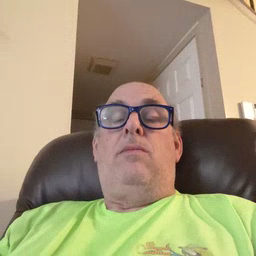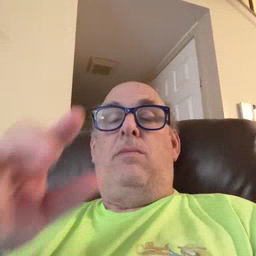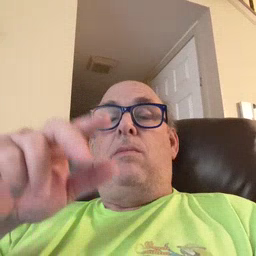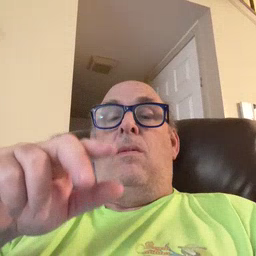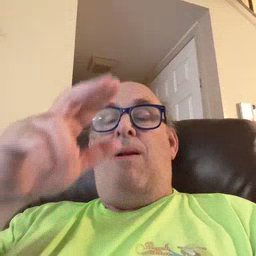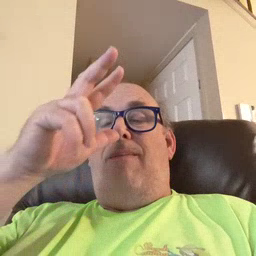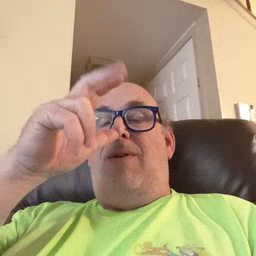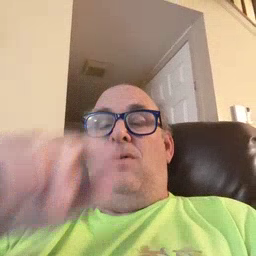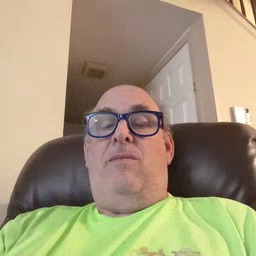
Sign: bug